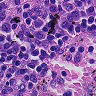
Metastatic tissue present: no